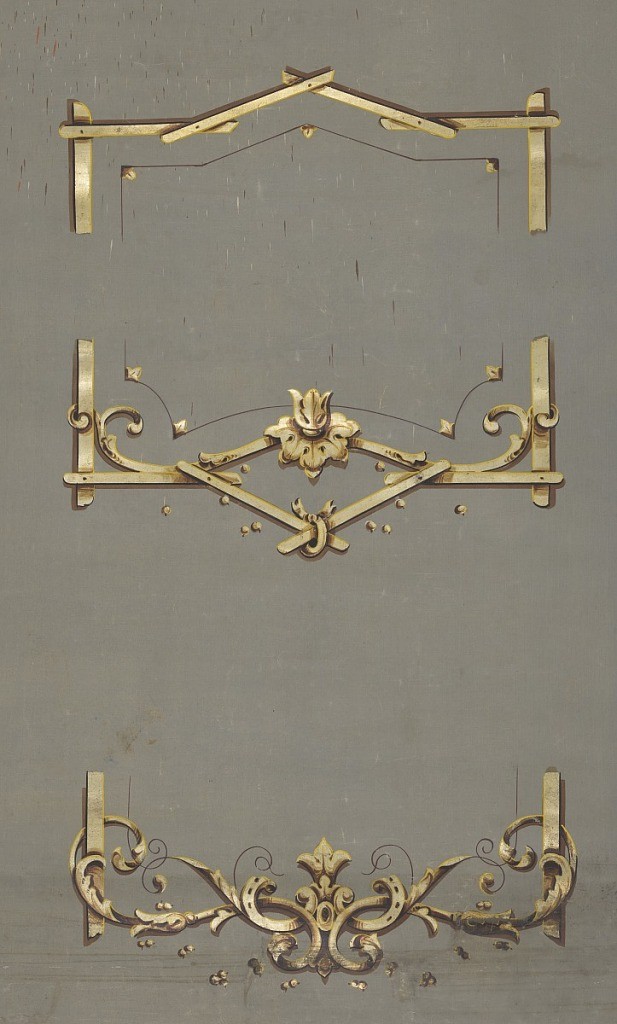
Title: Window shade
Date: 1875–1900
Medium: Block-printed
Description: Support is printed on both sides. On recto: three separate elements, each showing the bottom portion of a framework. Printed in metallic gold on a green support. On verso: four separate elements, each showing either the top or bottom portion of a framework. Printed in metallic colors on green support.